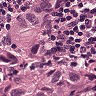
Metastatic tissue present: yes